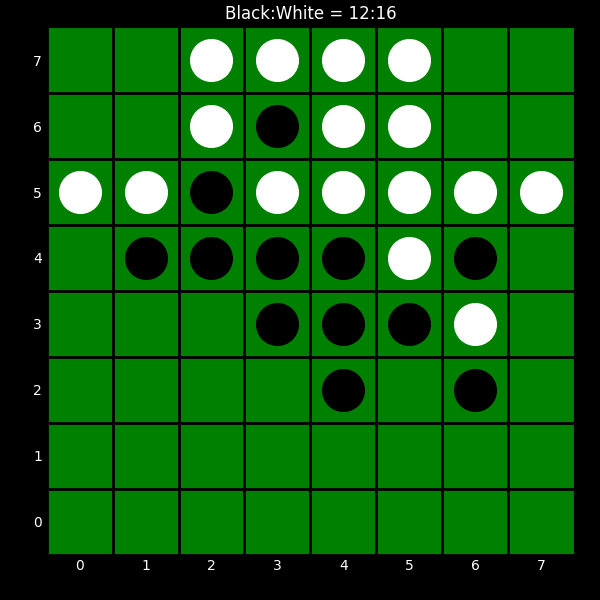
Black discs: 12
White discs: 16